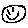
Label: smiley face